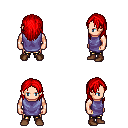
a pixel art fantasy rpg character, male body template, human, light skin, chain tabard jacket, gold greaves, red long hairstyle, brown shoes, four views (front, back, left, right), 2x2 character sprite sheet, small pixel art, hard edges, no anti-aliasing